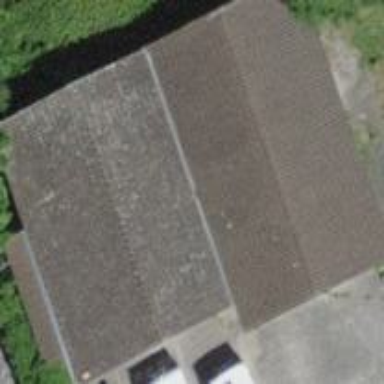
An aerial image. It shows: Garage.